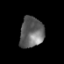
Tissue: prostate
Cell type: T cells
Senescence score: 0.3433
Nuclear area (px): 715
Mean DAPI intensity: 100.354